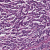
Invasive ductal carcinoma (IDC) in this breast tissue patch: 1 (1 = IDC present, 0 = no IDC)